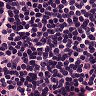
Metastatic tissue present: no